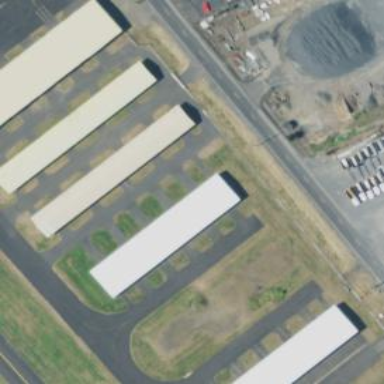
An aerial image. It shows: Hangar building located at airport.